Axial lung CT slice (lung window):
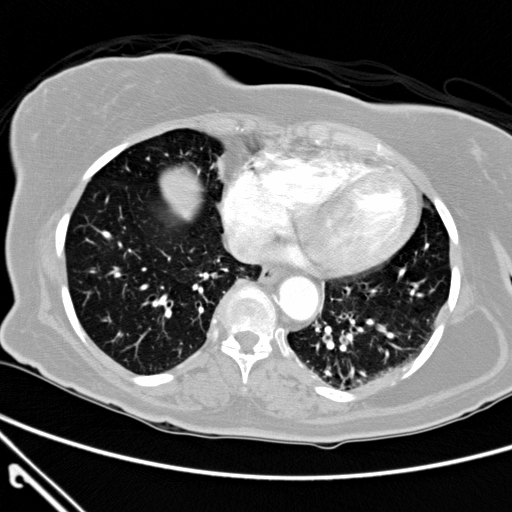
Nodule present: no